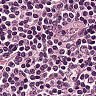
Metastatic tissue present: no